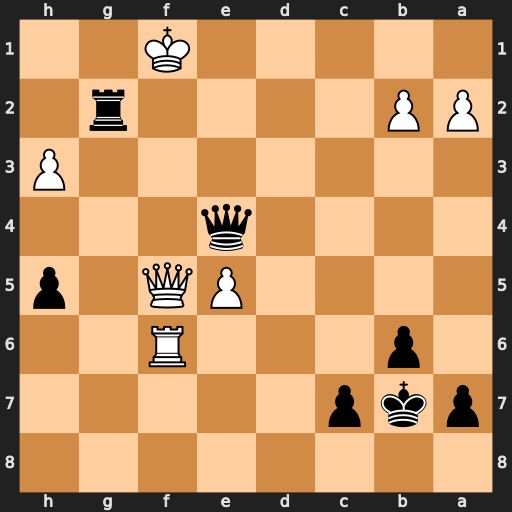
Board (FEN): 8/pkp5/1p3R2/4PQ1p/4q3/7P/PP4r1/5K2
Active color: b
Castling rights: -
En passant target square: -
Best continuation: Qe2#